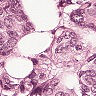
Metastatic tissue present: yes